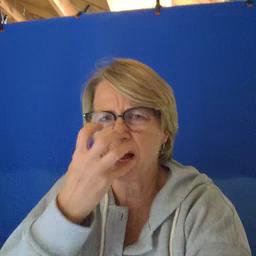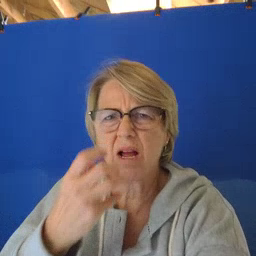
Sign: mad